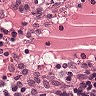
Metastatic tissue present: no